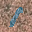
Label: 1